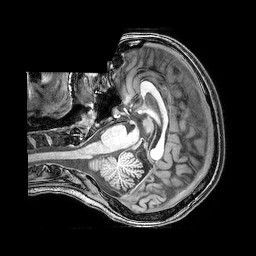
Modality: T1w
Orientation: axial
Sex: female
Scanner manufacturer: philips
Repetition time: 0.00807 s
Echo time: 0.00369 s